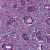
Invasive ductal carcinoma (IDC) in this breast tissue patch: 1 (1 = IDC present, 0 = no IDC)